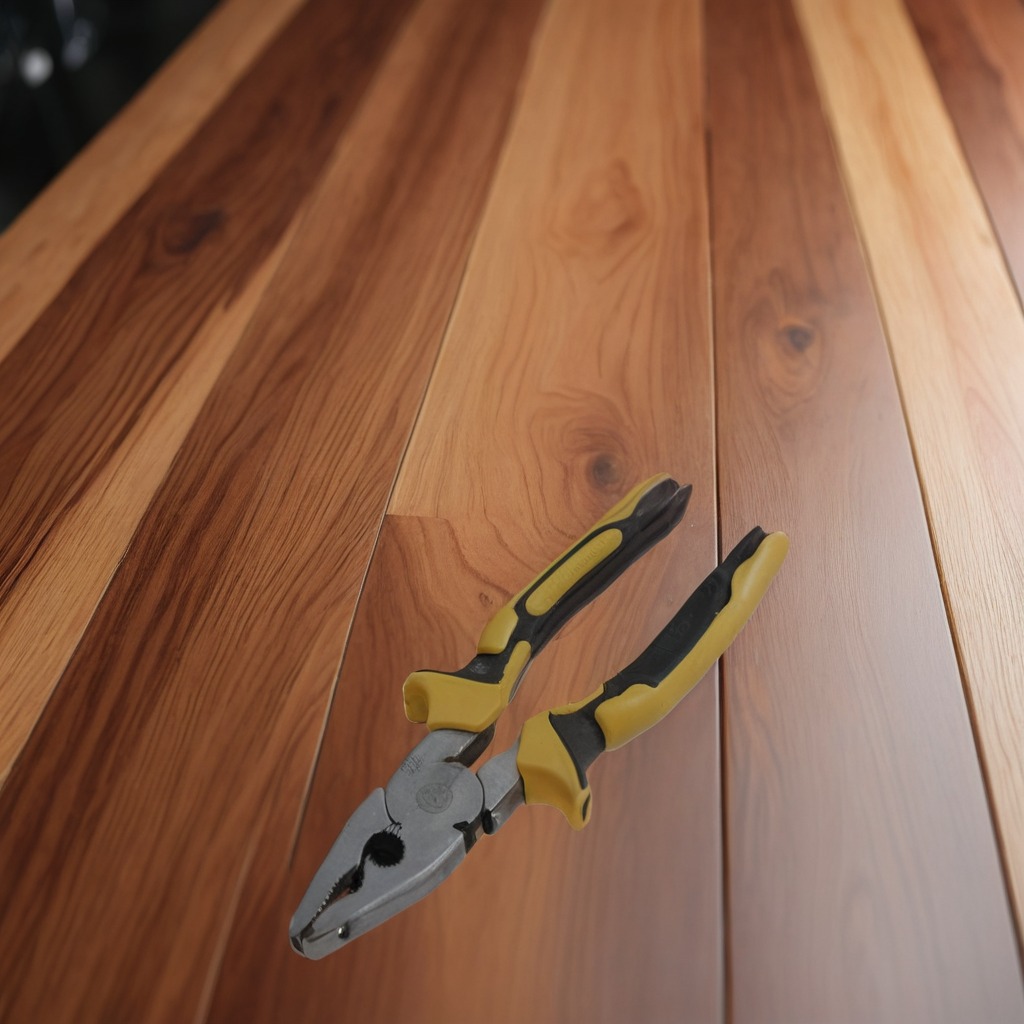
A plier is lying on a wooden table in a carpentry studio.